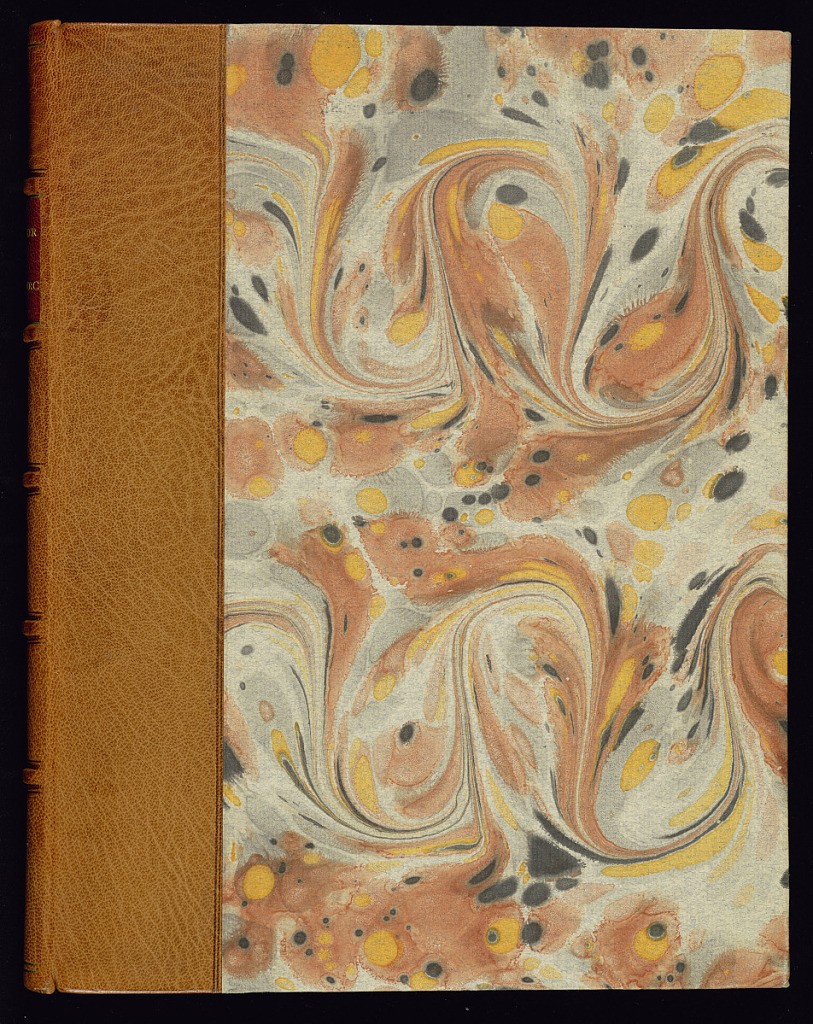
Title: Album of Arabesque Panel Designs
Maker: Juste-François Boucher, French, 1736 – 1782
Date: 1768–88
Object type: Album
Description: Album containing eight series of arabesque panel designs by J.F. Boucher and one series of allegorical arabesque panel designs by L.D. Dugourc.